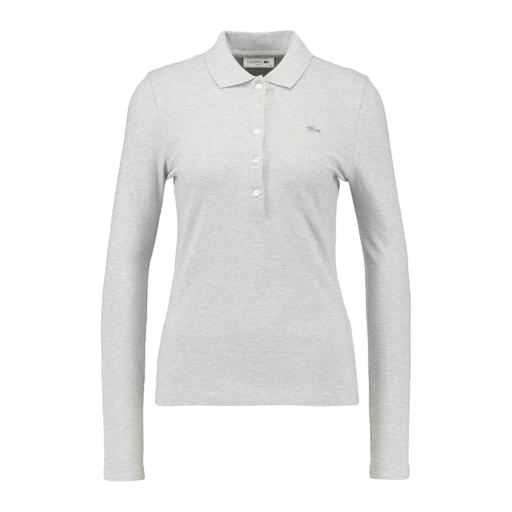
skinny-fit stretch polo shirt, skinny-fit polo shirt, skinny stretch polo shirt, white background